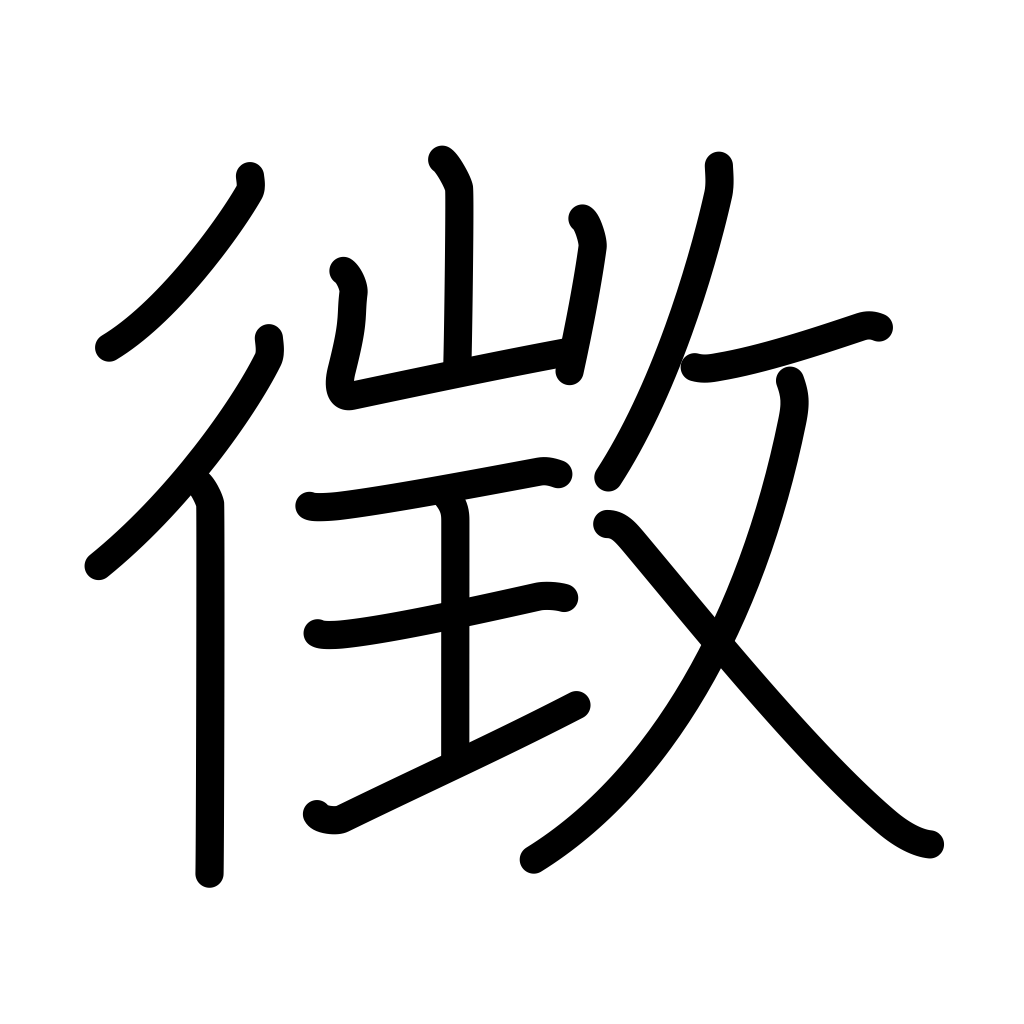
Meaning: indications, sign, omen, symptom, collect, seek, refer to, question